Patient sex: F
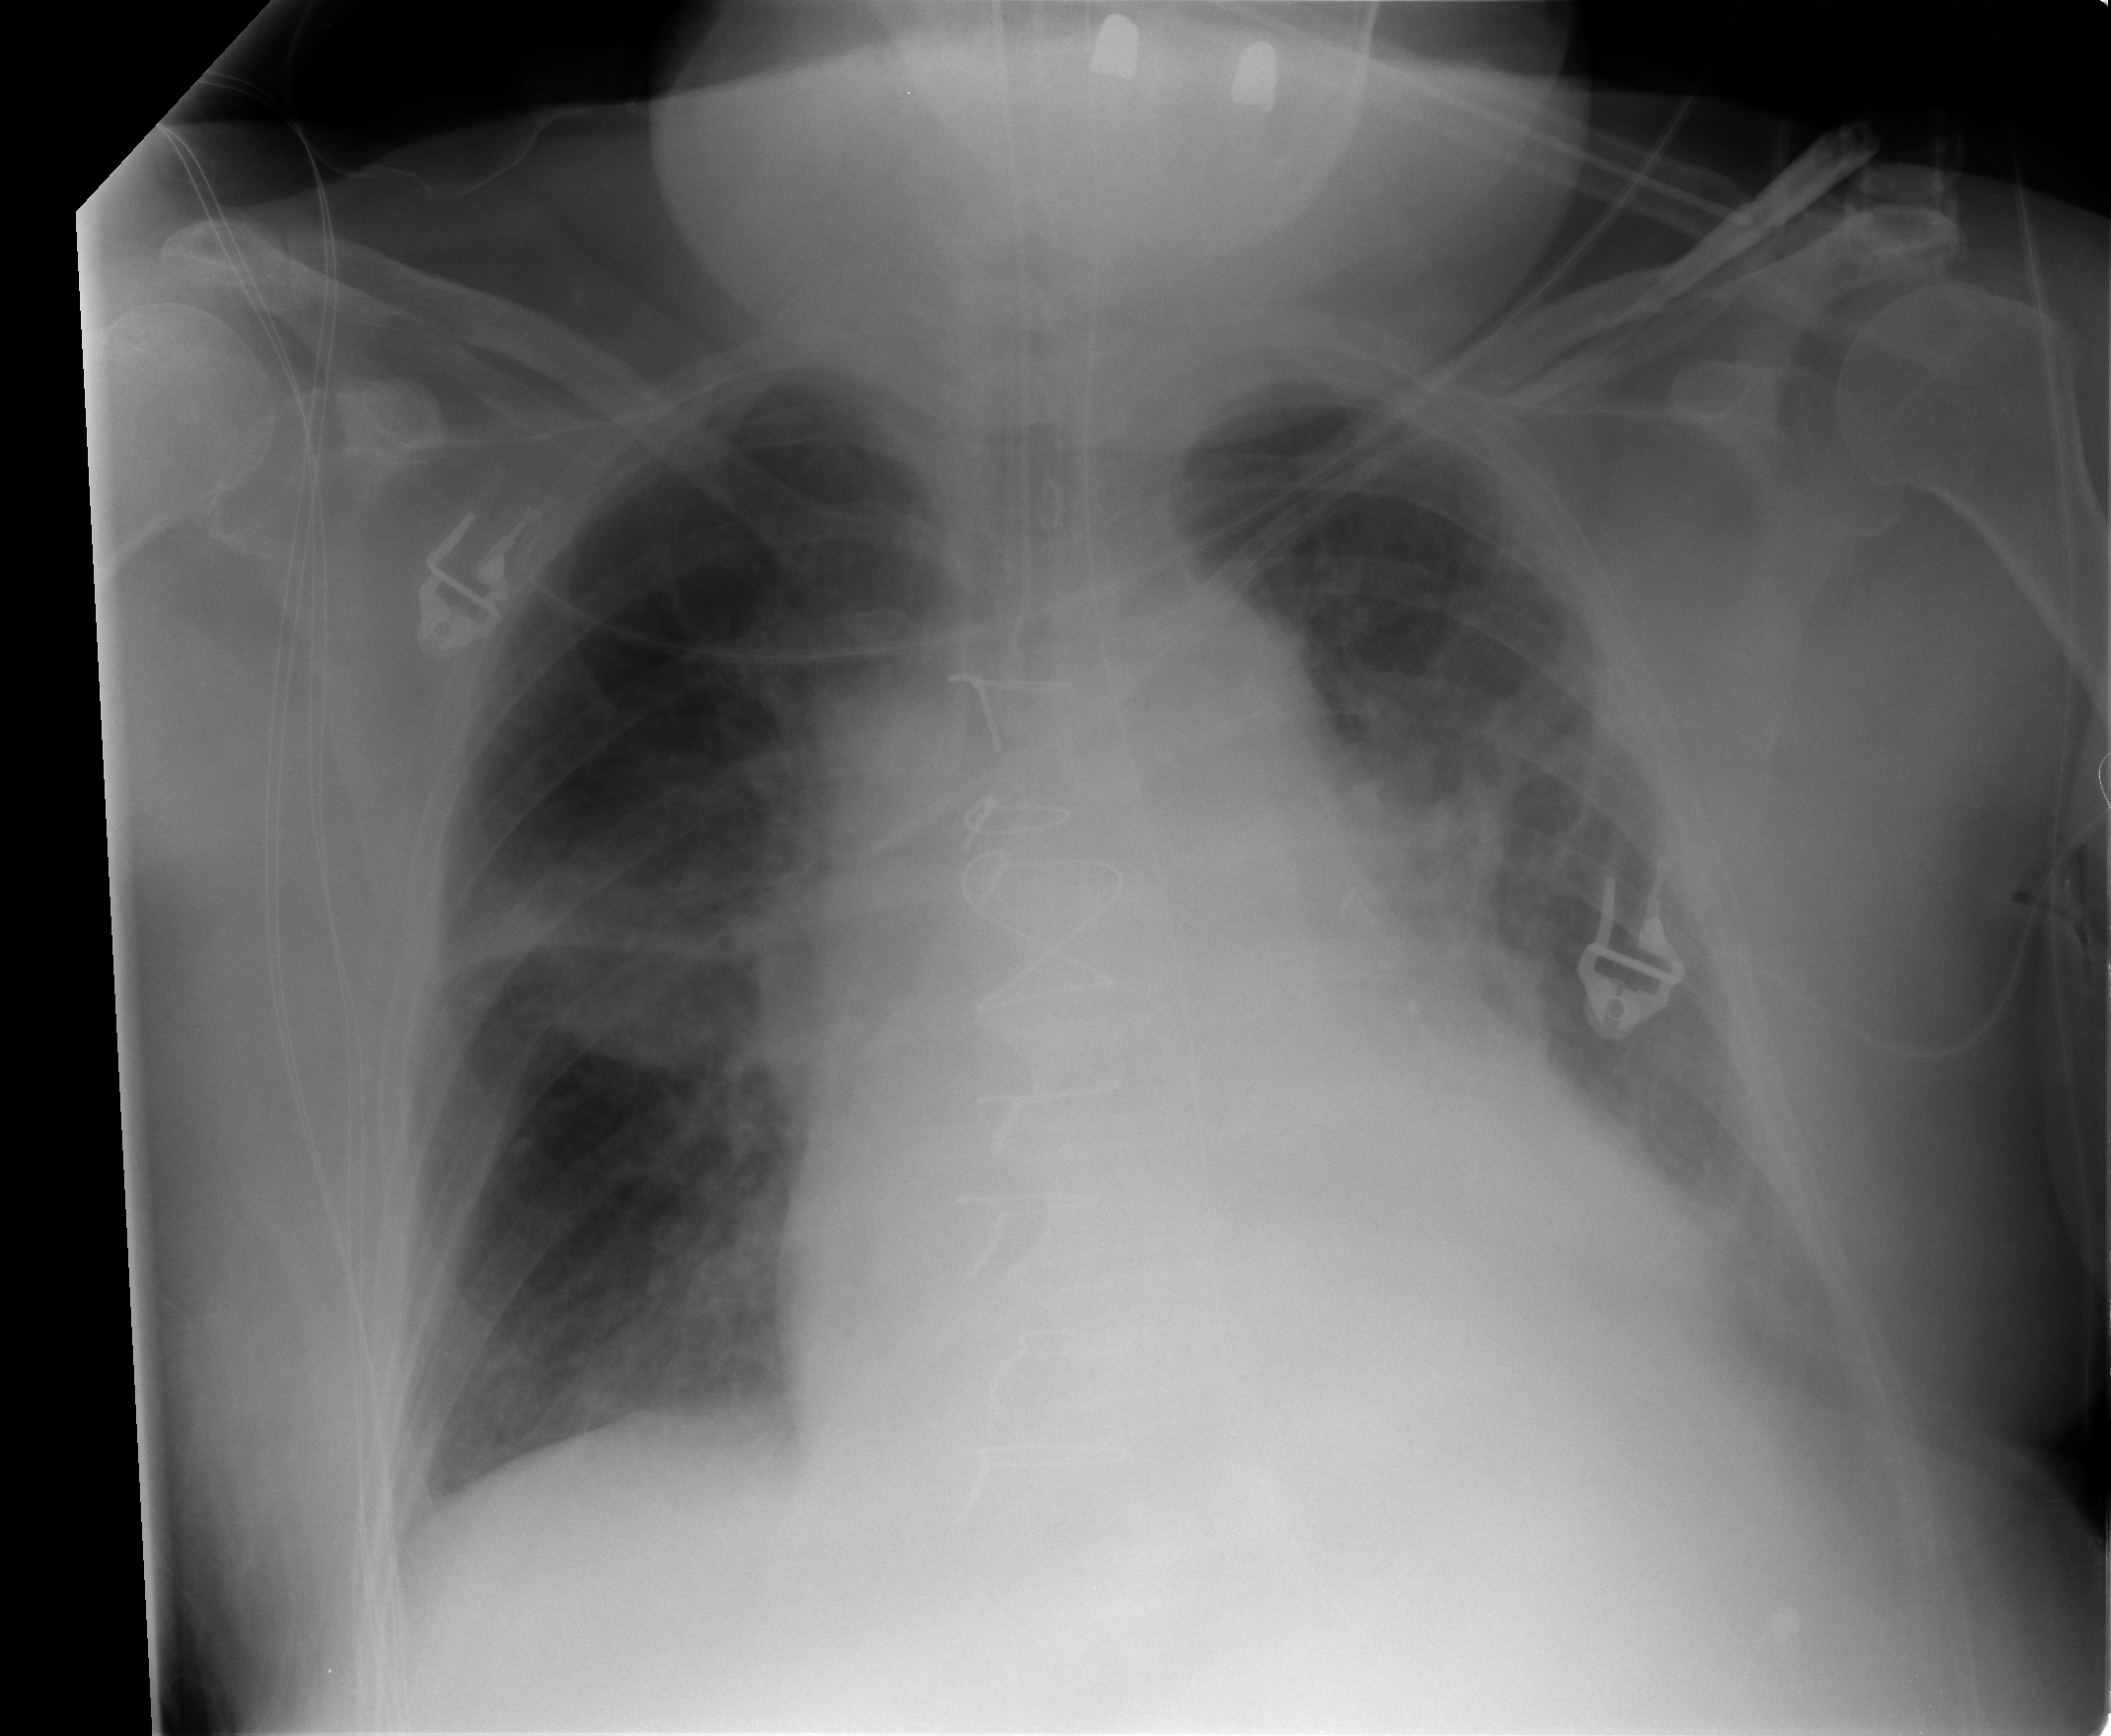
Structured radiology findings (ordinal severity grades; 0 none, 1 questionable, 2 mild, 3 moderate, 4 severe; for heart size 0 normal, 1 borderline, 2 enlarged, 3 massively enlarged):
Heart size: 2
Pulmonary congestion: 1
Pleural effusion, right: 1
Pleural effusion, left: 2
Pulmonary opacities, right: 0
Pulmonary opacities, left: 0
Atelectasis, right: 2
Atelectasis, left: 2